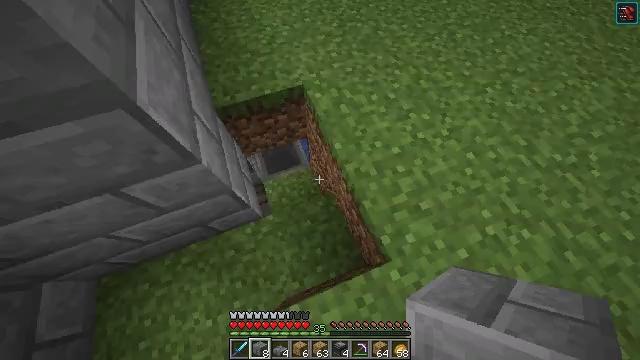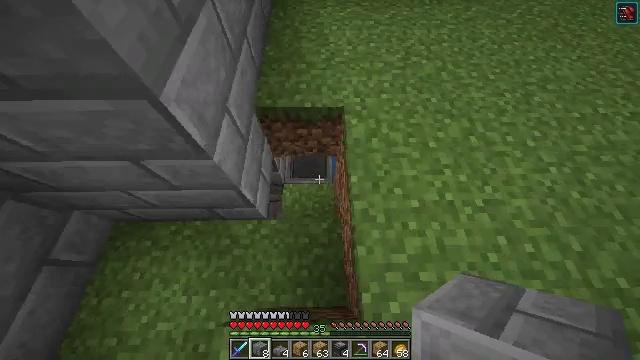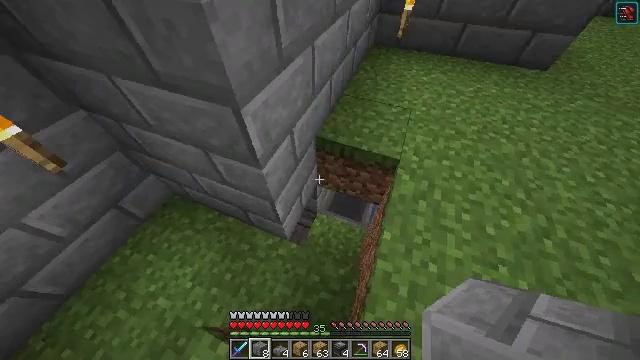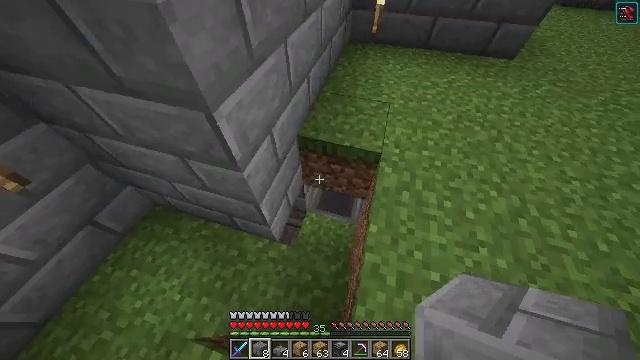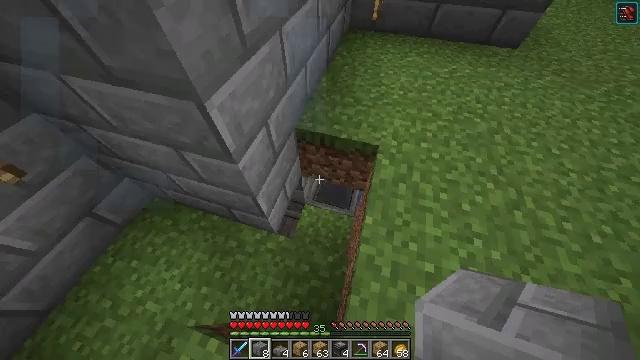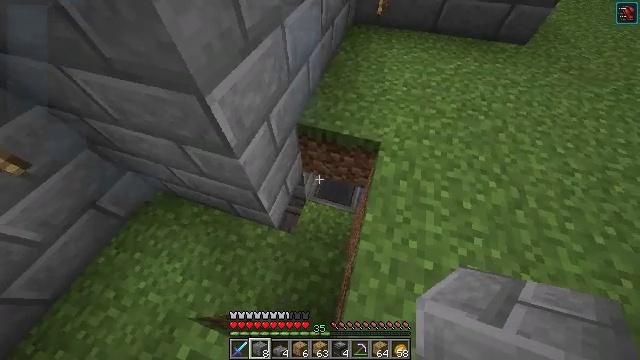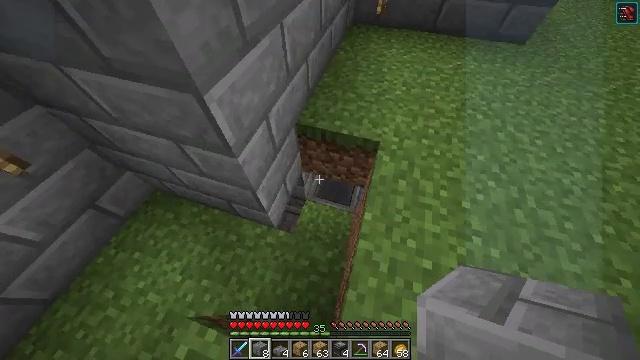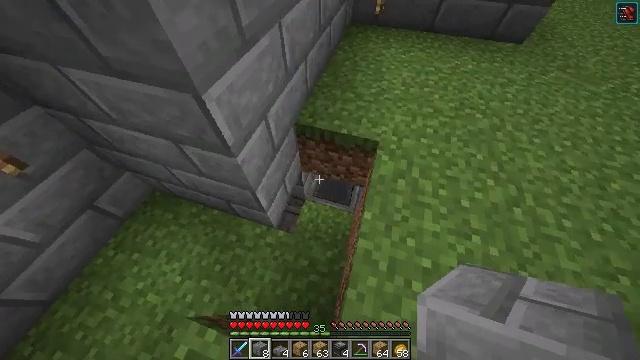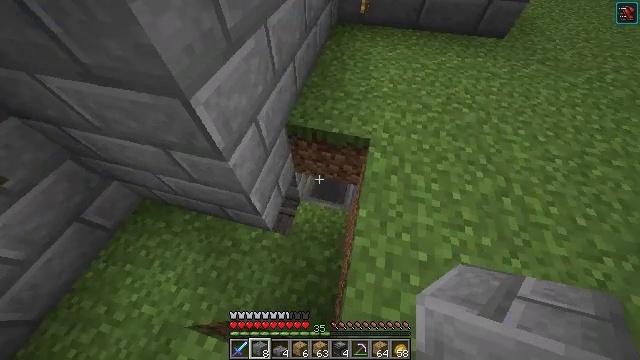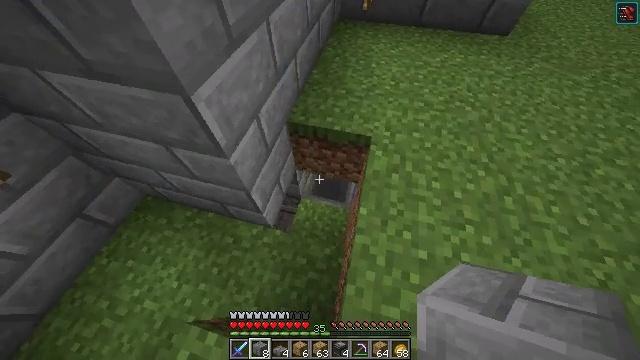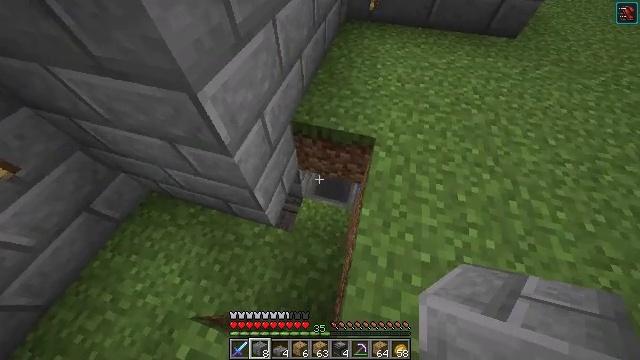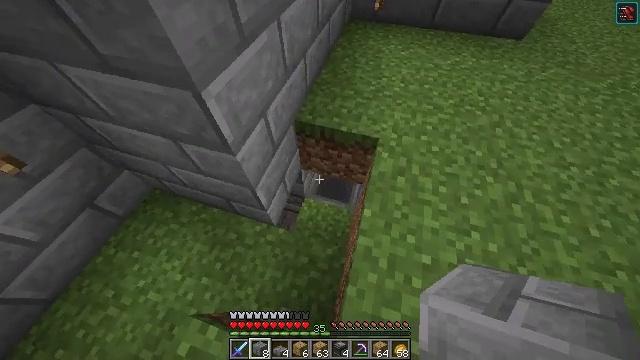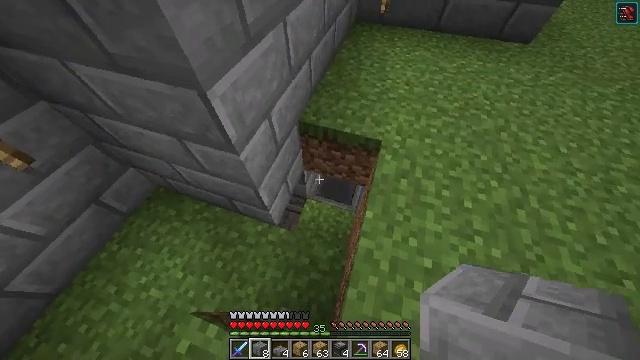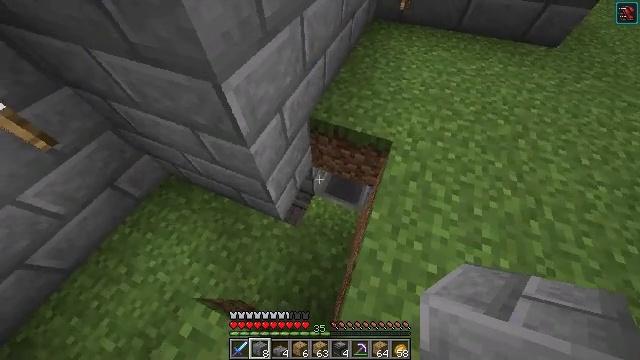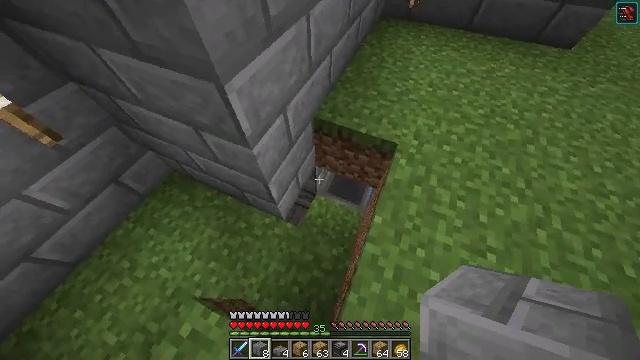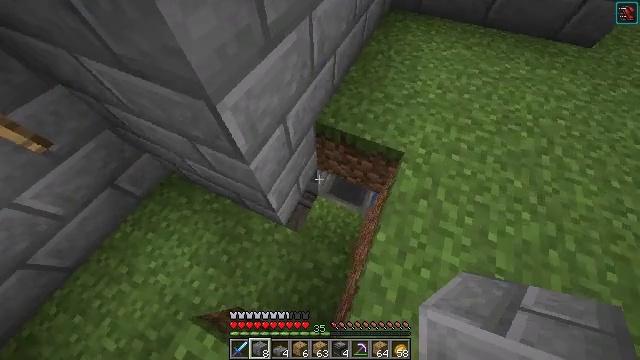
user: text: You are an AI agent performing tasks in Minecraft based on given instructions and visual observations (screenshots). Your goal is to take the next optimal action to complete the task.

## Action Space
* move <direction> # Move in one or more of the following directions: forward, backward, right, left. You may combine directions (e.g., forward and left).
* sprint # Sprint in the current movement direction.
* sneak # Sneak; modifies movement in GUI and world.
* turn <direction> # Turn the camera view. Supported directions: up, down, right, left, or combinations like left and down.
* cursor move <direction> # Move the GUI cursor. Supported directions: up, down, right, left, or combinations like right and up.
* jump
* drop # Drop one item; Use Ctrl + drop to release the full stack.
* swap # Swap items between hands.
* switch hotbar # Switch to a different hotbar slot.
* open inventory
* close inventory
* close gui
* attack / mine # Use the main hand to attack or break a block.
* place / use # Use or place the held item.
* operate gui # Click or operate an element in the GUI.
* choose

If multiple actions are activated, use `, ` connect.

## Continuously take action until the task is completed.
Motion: motion action
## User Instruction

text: Get stone bricks for construction purposes.
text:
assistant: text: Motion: move forward
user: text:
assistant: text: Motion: turn left and up
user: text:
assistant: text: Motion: turn right
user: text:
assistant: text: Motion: turn down
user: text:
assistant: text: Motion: turn left and down
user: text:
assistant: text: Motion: no_op
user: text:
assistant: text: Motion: no_op
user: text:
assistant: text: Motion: turn right
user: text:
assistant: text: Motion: no_op
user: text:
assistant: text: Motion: turn left
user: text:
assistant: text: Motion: turn left
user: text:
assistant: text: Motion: turn left
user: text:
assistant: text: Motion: turn left
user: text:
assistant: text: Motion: move forward, turn left
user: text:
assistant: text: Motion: move forward, turn down
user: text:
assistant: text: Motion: move forward, turn down
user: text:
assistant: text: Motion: move forward
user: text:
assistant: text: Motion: move forward, turn left and down
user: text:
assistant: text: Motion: move forward, turn left and down
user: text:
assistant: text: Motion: turn left
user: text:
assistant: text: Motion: turn left
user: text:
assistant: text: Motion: turn left
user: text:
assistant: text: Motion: turn left
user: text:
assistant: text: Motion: turn left
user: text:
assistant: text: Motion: no_op
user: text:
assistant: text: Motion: move back
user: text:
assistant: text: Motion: move back and move left
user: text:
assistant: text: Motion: move back and move left
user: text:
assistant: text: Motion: move back and move left
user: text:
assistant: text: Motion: move back and move left